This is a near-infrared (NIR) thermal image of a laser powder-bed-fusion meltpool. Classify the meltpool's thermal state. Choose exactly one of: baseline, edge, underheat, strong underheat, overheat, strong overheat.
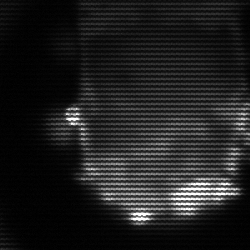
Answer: baseline